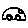
Label: car